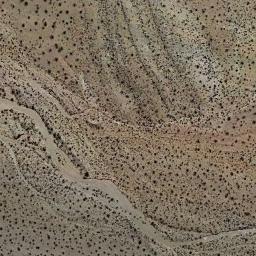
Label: chaparral